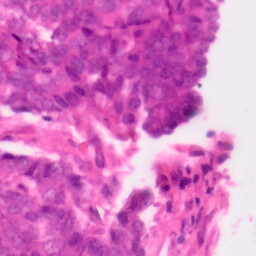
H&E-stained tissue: Colon